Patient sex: F
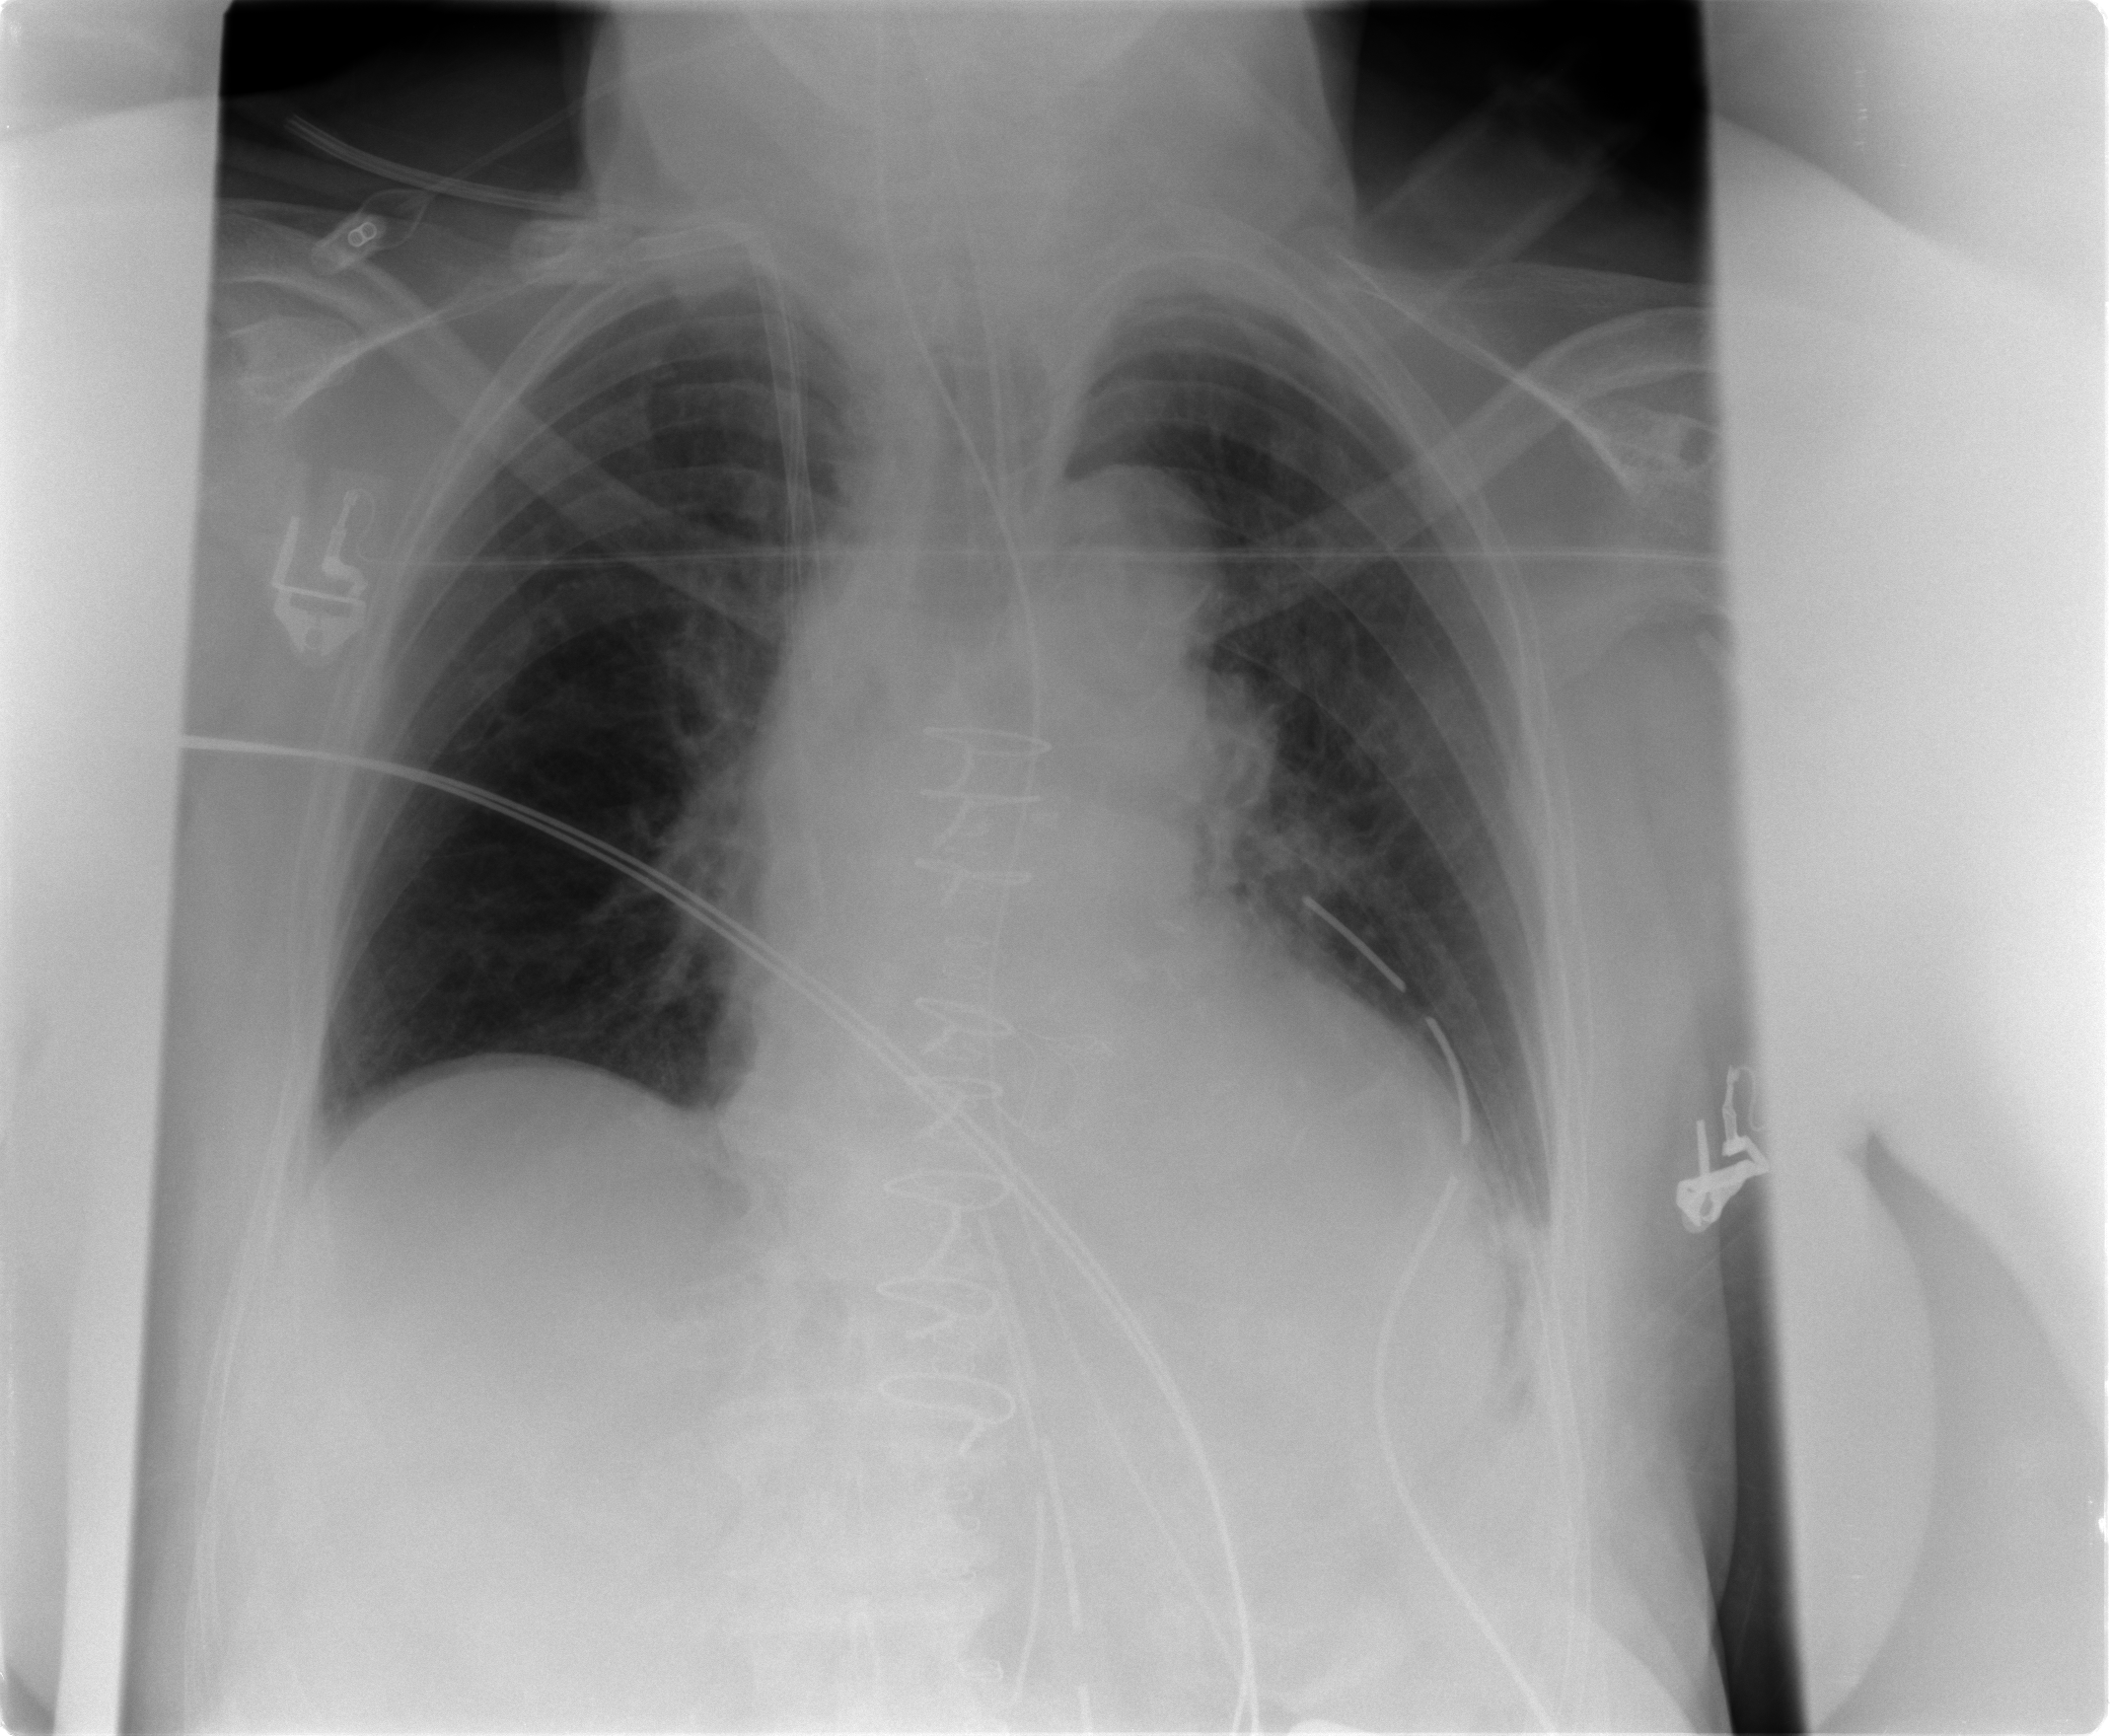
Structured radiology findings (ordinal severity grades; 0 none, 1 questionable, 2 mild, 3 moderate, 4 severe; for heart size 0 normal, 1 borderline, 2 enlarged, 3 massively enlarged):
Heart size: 2
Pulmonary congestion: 1
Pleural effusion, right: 0
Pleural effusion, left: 1
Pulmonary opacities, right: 0
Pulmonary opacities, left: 0
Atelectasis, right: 0
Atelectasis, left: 2